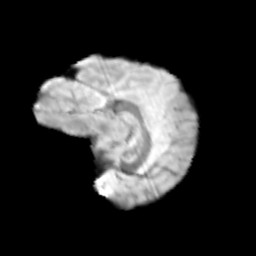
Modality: T2w
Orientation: sagittal
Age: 11
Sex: female
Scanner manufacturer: siemens
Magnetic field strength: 3 T
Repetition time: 3.8 s
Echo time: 0.07 s